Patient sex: F
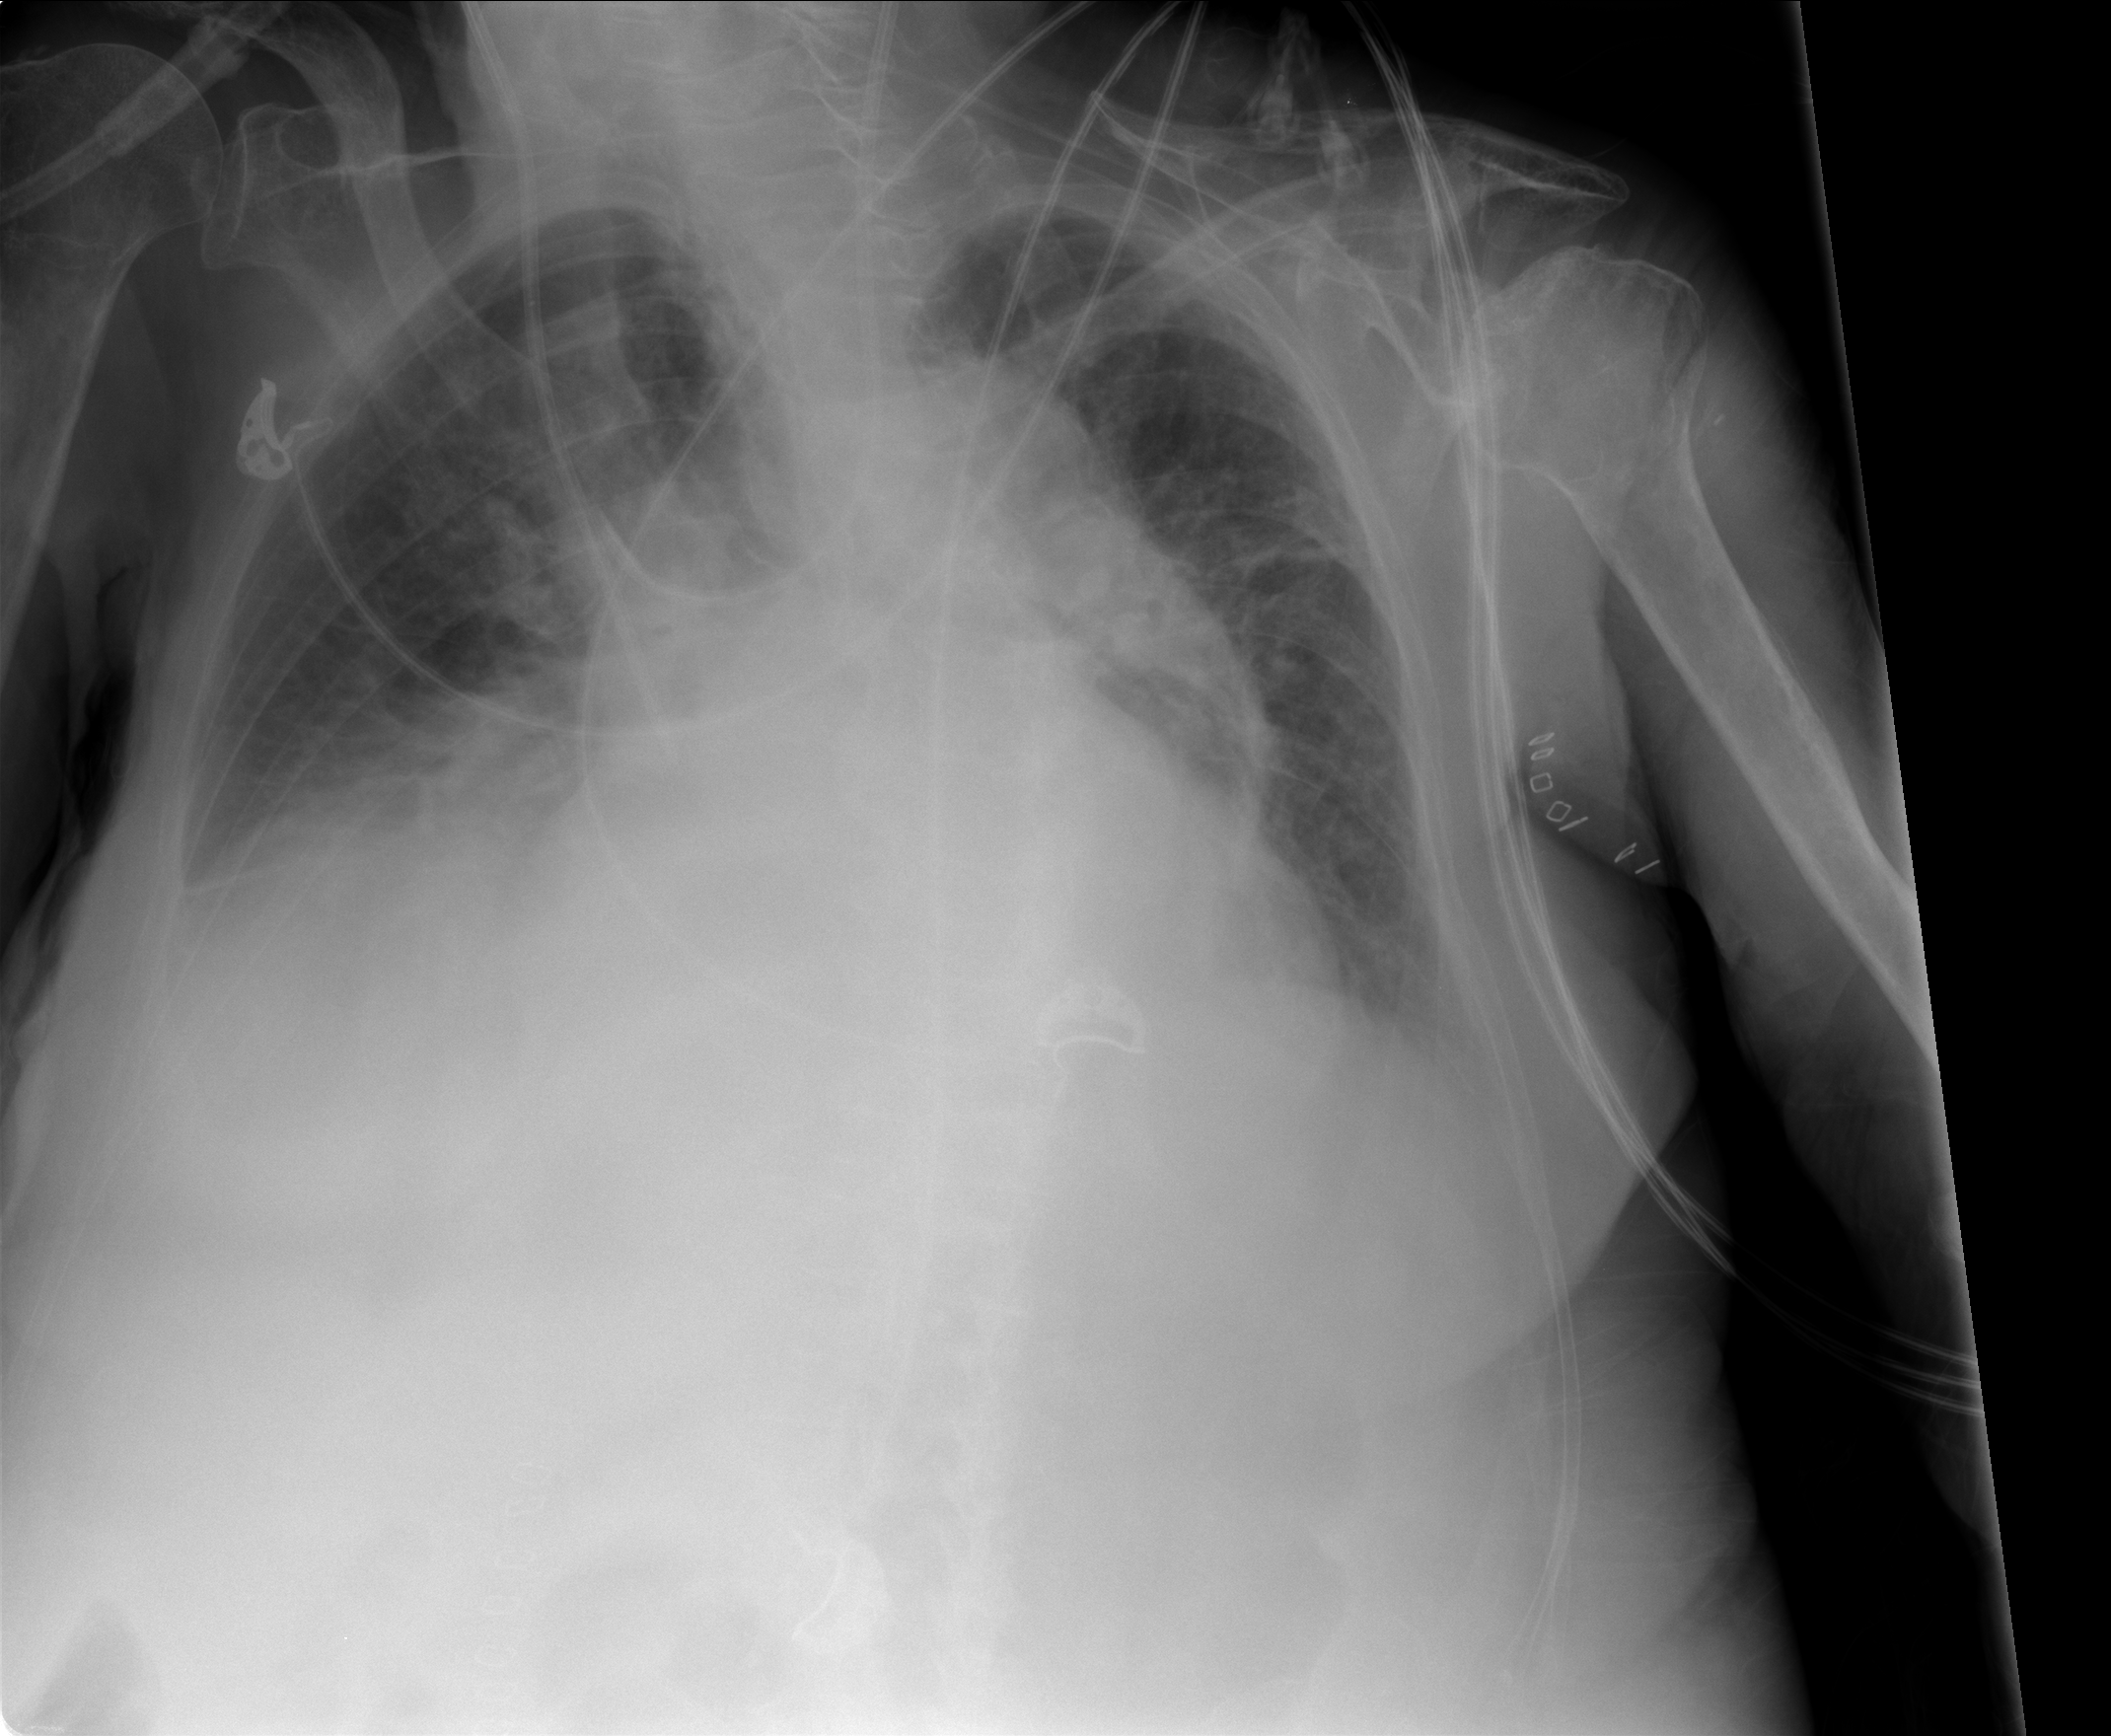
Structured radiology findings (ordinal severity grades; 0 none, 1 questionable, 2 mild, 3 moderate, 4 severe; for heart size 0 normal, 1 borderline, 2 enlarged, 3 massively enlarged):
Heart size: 2
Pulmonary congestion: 2
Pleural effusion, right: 3
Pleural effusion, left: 2
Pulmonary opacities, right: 2
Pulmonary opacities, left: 2
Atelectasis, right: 3
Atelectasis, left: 2